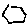
Label: hexagon